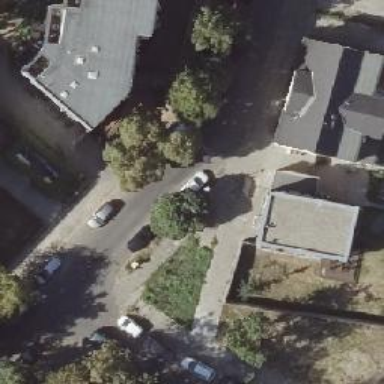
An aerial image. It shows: Sidewalk.